Question: Screenshot:

When I click on my link from index_page.
'''
<Link className="btn btn-info" to={'/posts/${post.id}'}>Show</Link>
'''
The click works well, but my post.id loads below my index. Why my index is still on the DOM? I did something wrong with my router?
'''
import React from 'react';
import ReactDOM from 'react-dom';
import { Provider } from 'react-redux';
import { createStore, applyMiddleware } from 'redux';
import { browserHistory, HashRouter, BrowserRouter, Route, Switch } from 'react-router-dom';
import promise from 'redux-promise';
import reducers from './reducers';
import PostsShow from './components/posts_show';
import PostsIndex from './components/posts_index';
const createStoreWithMiddleware = applyMiddleware(promise)(createStore);
ReactDOM.render(
<Provider store={createStoreWithMiddleware(reducers)}>
<BrowserRouter >
<div>
<Route path="/" component={PostsIndex} />
<Route path="/posts/:id" component={PostsShow} />
</div>
</BrowserRouter>
</Provider>
, document.querySelector('.app'));
'''
'''
class PostsIndex extends Component {
componentDidMount() {
this.props.fetchPosts();
}
onDeleteClick(id) {
this.props.deletePost(id, () => {
this.props.history.push('/');
});
}
renderPosts() {
return _.map(this.props.posts, post => {
return (
<tr key={post.id}>
<td>{post.thumb_url}</td>
<td>{post.id}</td>
<td>{post.title}</td>
<td>{post.slug}</td>
<td>{post.created_at}</td>
<td>{post.update_at}</td>
<td>
<Link className="btn btn-info" to={'/posts/${post.id}'}>Show</Link>
<button className="btn btn-danger" onClick={this.onDeleteClick.bind(this, post.id)}>Delete</button>
</td>
</tr>
);
});
}
render() {
return (
<div>
<h3>Posts</h3>
<table className="table table-condensed">
<thead>
<tr>
<th>thumb</th>
<th>id</th>
<th>title</th>
<th>slug</th>
<th>created_at</th>
<th>update_at</th>
<th width="10%">action</th>
</tr>
</thead>
<tbody>
{this.renderPosts()}
</tbody>
</table>
</div>
);
}
}
function mapStateToProps(state) {
return { posts: state.posts };
}
export default connect(mapStateToProps, { fetchPosts, deletePost})(PostsIndex);
'''
'''
import React, { Component } from 'react';
import { connect } from 'react-redux';
import { Link } from 'react-router-dom';
import { fetchPost } from '../actions';
class PostsShow extends Component {
componentDidMount() {
const { id } = this.props.match.params;
this.props.fetchPost(id);
}
render() {
const { post } = this.props;
if (!post) {
return <div>Loading...</div>;
}
return (
<div>
<br />
<Link className="btn btn-info" to="/">Back To Index</Link>
<h3>{post.title}</h3>
<p>{post.content}</p>
</div>
);
}
}
function mapStateToProps({ posts }, ownProps) {
return { post: posts[ownProps.match.params.id] };
}
export default connect(mapStateToProps, { fetchPost })(PostsShow);
'''
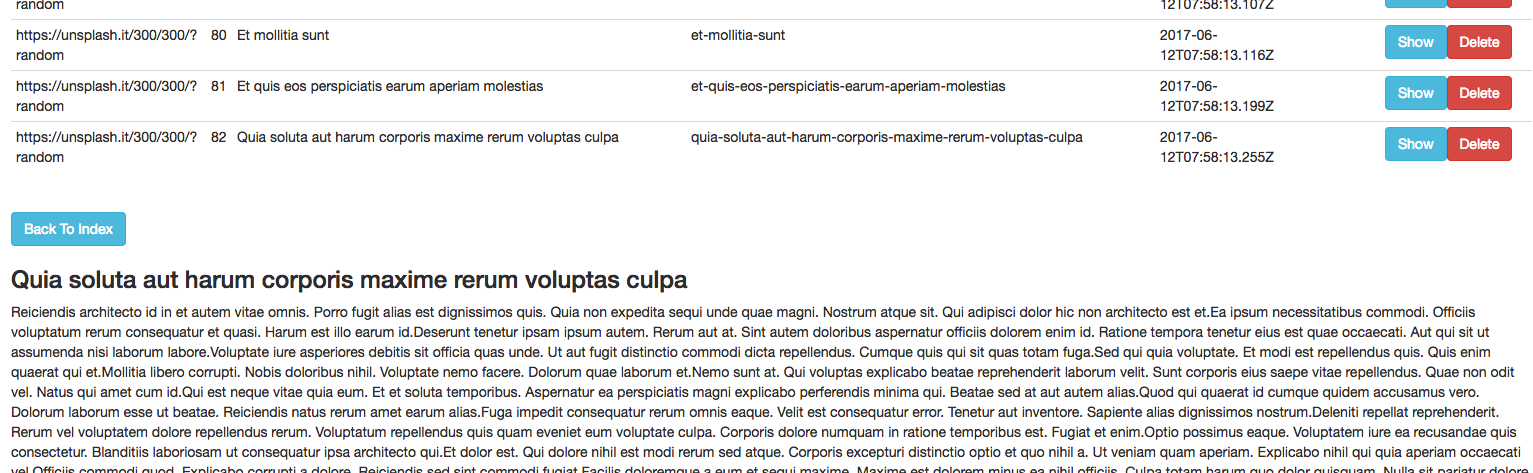
Answer: '''
<Route path="/" component={PostsIndex} />
<Route path="/posts/:id" component={PostsShow} />
'''
Because '/' also satisfies '/posts/:id', and you don't want to show both components, make it so the '/' only matches if it's exactly '/', like so
'''
<Route exact path="/" component={PostsIndex} />
<Route path="/posts/:id" component={PostsShow} />
'''
One other options is using 'react-router''s <URL> component so that only one of the routes will match. However, you would need to change the order of your routes so that the '/' route is last, like so
'''
<Switch>
<Route path="/posts/:id" component={PostsShow}/>
<Route path="/" component={PostsIndex}/>
</Switch>
'''
Be sure to import 'Switch' if you're going to use it.